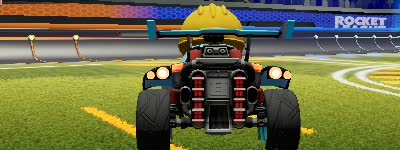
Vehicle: octane